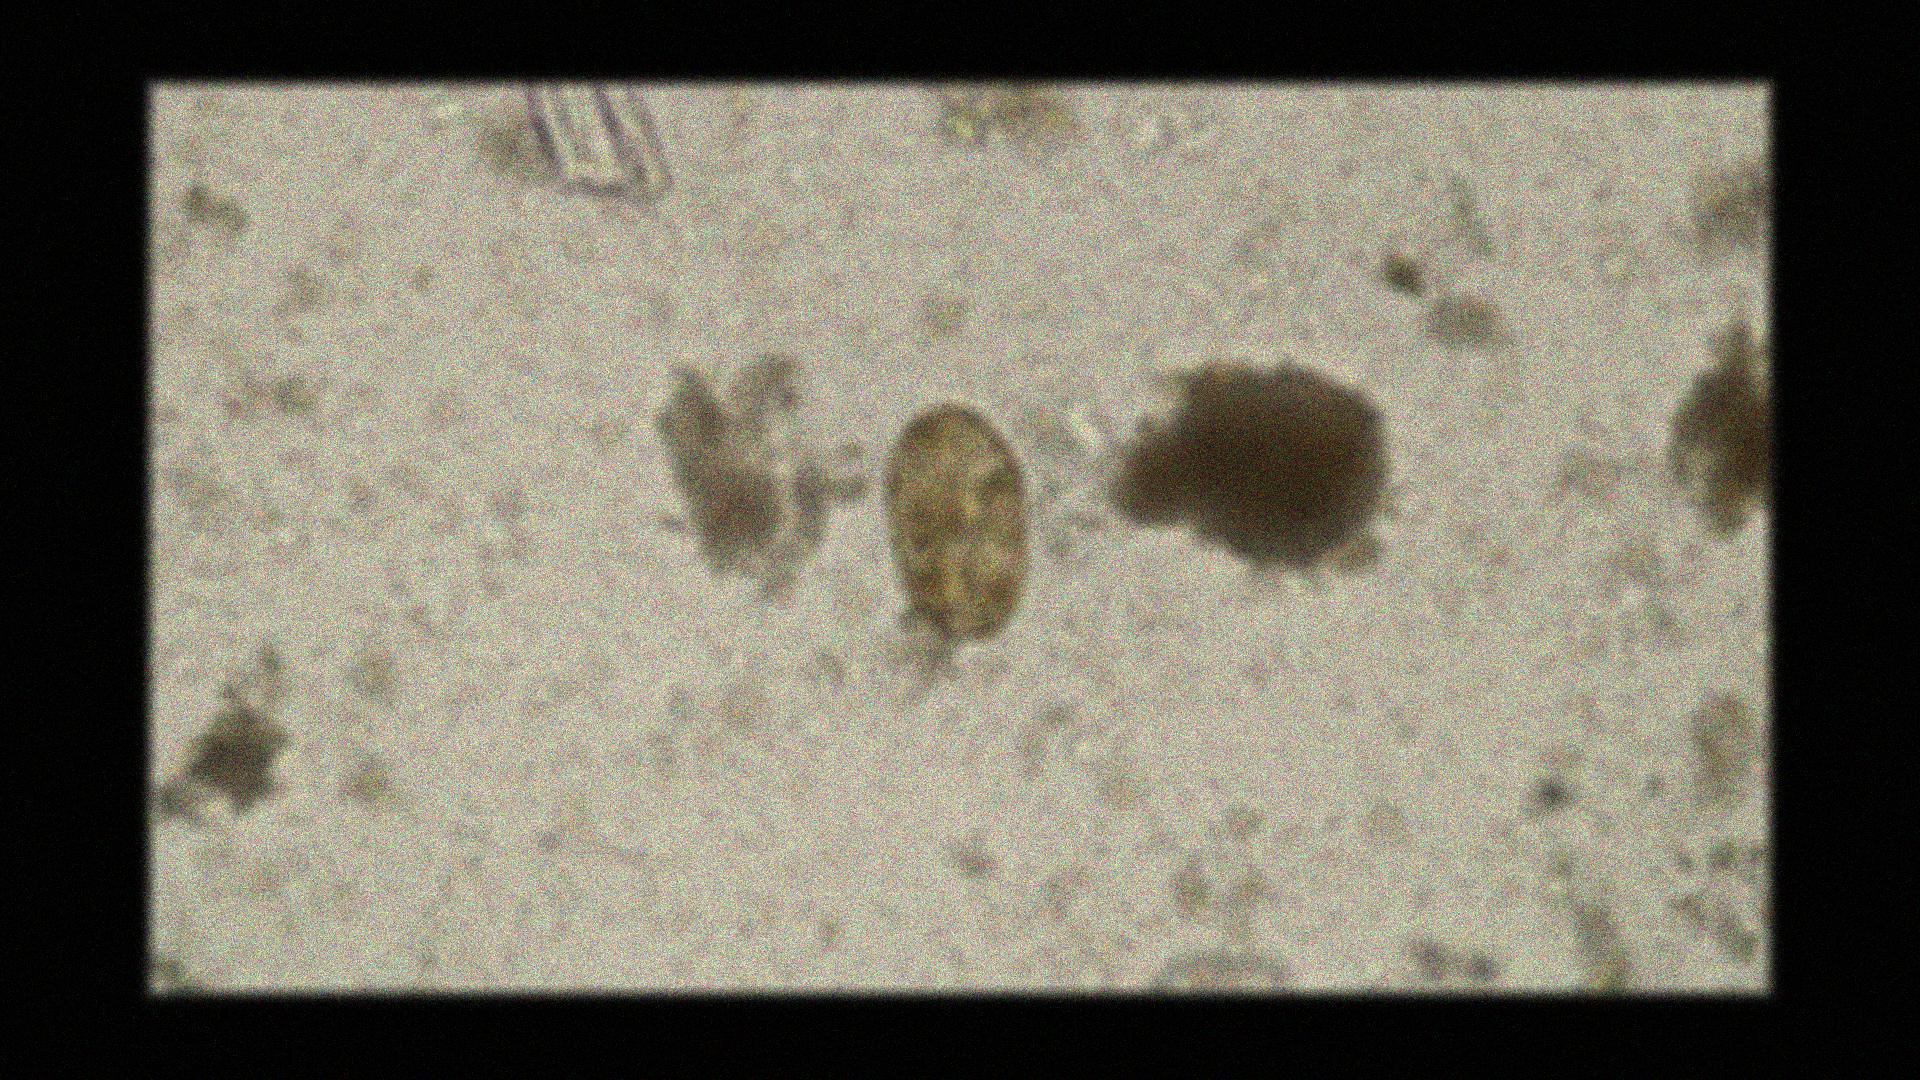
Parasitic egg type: Paragonimus spp